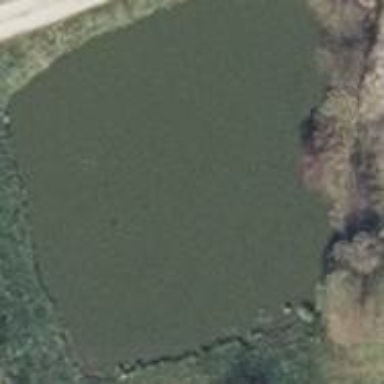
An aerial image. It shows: Serene pond surrounded by nature.